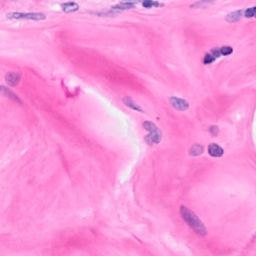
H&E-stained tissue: Breast